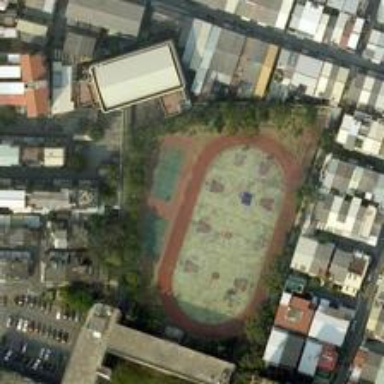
The playground is located in the quadrilateral surrounded by the buildings, and the buildings are too close to the playground, so that part of the playground is covered by the shadow .